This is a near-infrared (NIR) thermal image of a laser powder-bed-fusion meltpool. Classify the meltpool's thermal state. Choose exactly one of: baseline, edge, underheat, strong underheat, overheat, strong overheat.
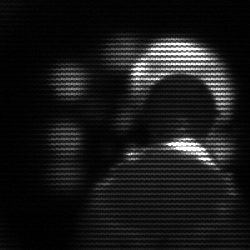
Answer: edge